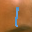
Label: 1